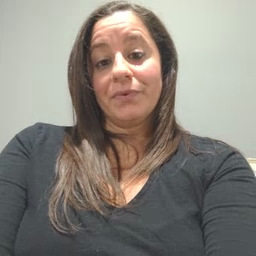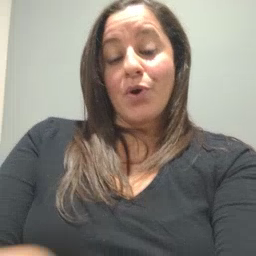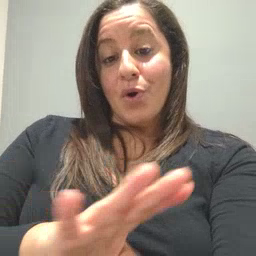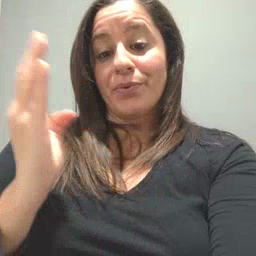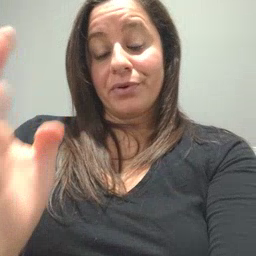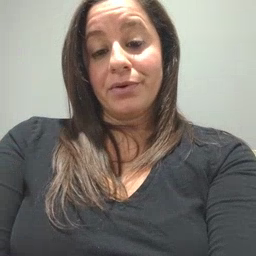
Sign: open